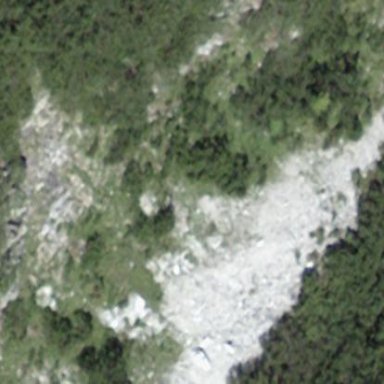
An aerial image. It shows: Landscape of bare rock.